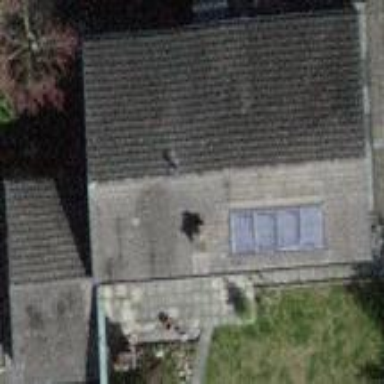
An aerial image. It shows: Residential house.